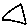
Label: triangle